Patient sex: M
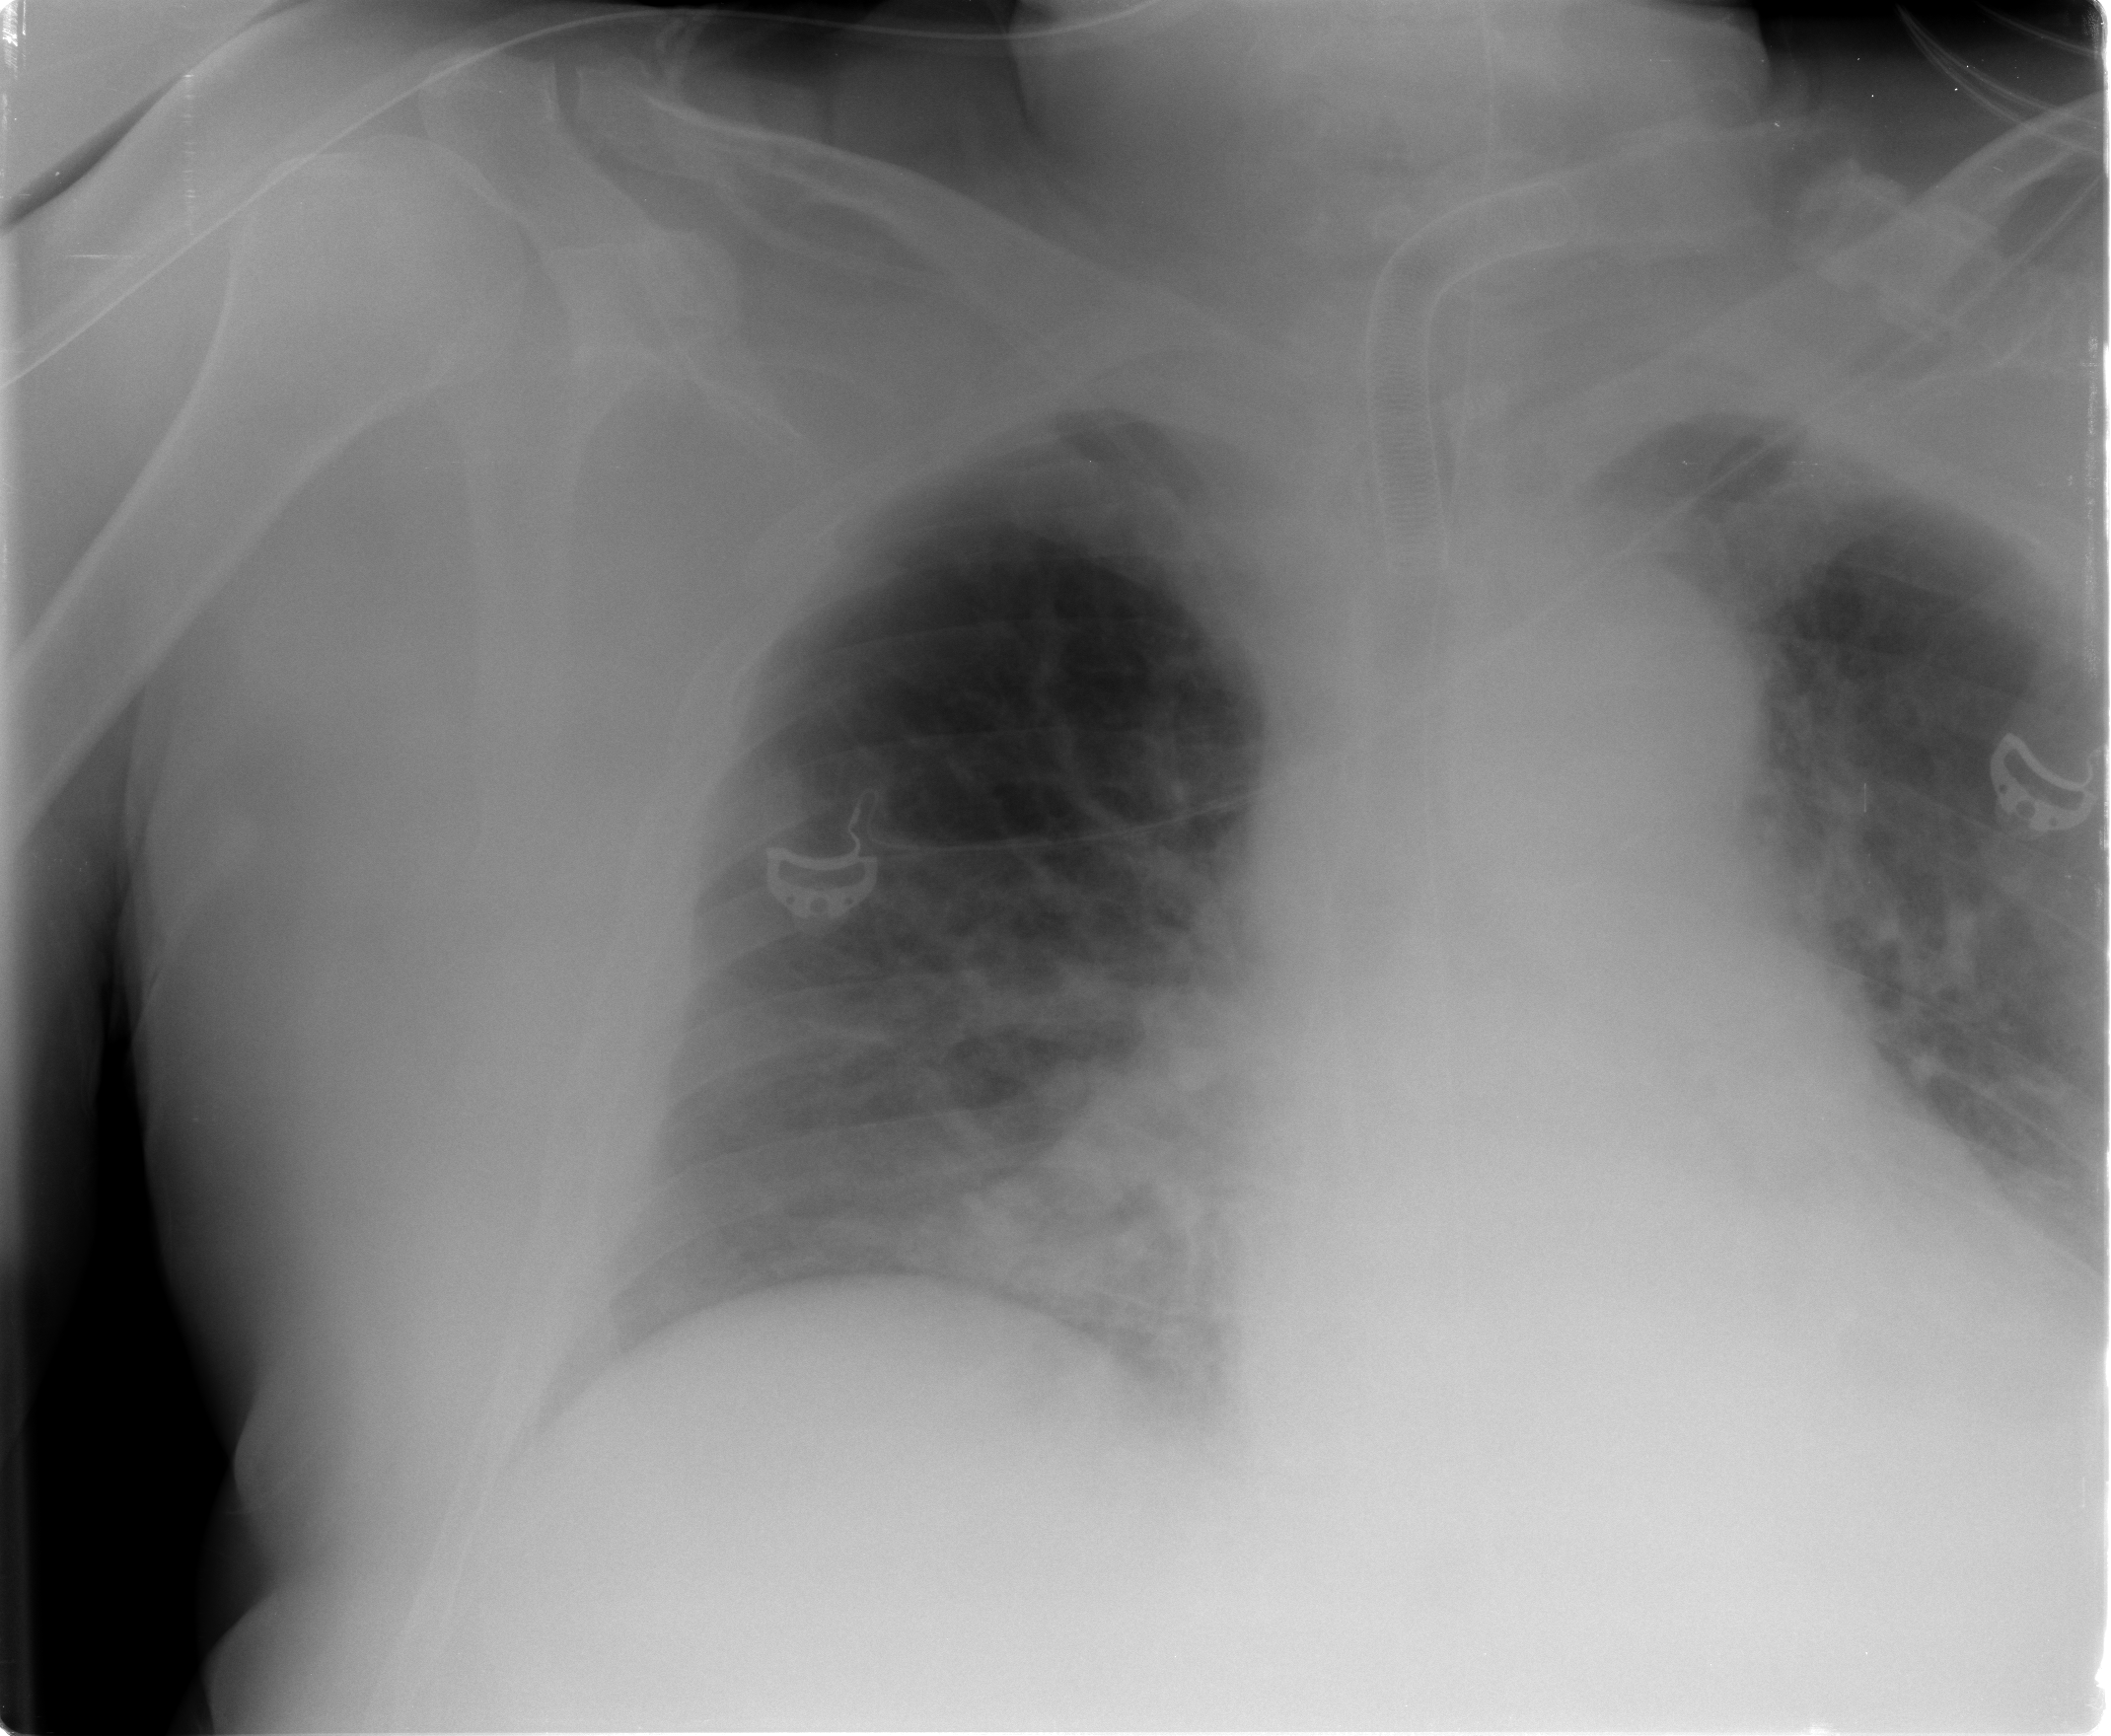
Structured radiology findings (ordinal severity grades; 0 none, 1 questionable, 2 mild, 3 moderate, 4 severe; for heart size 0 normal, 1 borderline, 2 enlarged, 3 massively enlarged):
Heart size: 2
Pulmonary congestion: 1
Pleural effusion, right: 0
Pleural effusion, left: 2
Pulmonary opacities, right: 2
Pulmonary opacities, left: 0
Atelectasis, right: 2
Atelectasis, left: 2